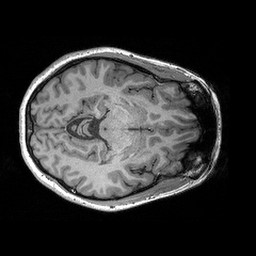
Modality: T1w
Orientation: axial
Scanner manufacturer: siemens
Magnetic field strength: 3 T
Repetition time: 2.3 s
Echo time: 0.00298 s